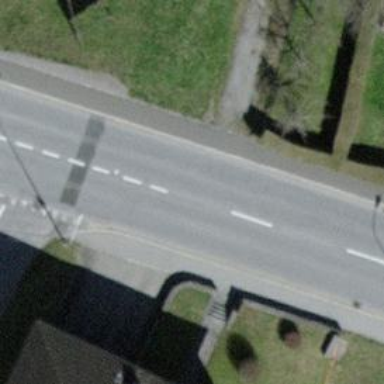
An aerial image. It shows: Secondary road made of asphalt leading to roundabout.